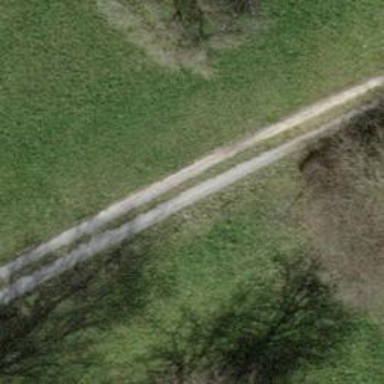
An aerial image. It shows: Compacted track with grade2 level.